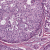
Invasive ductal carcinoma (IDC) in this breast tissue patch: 0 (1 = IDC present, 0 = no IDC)